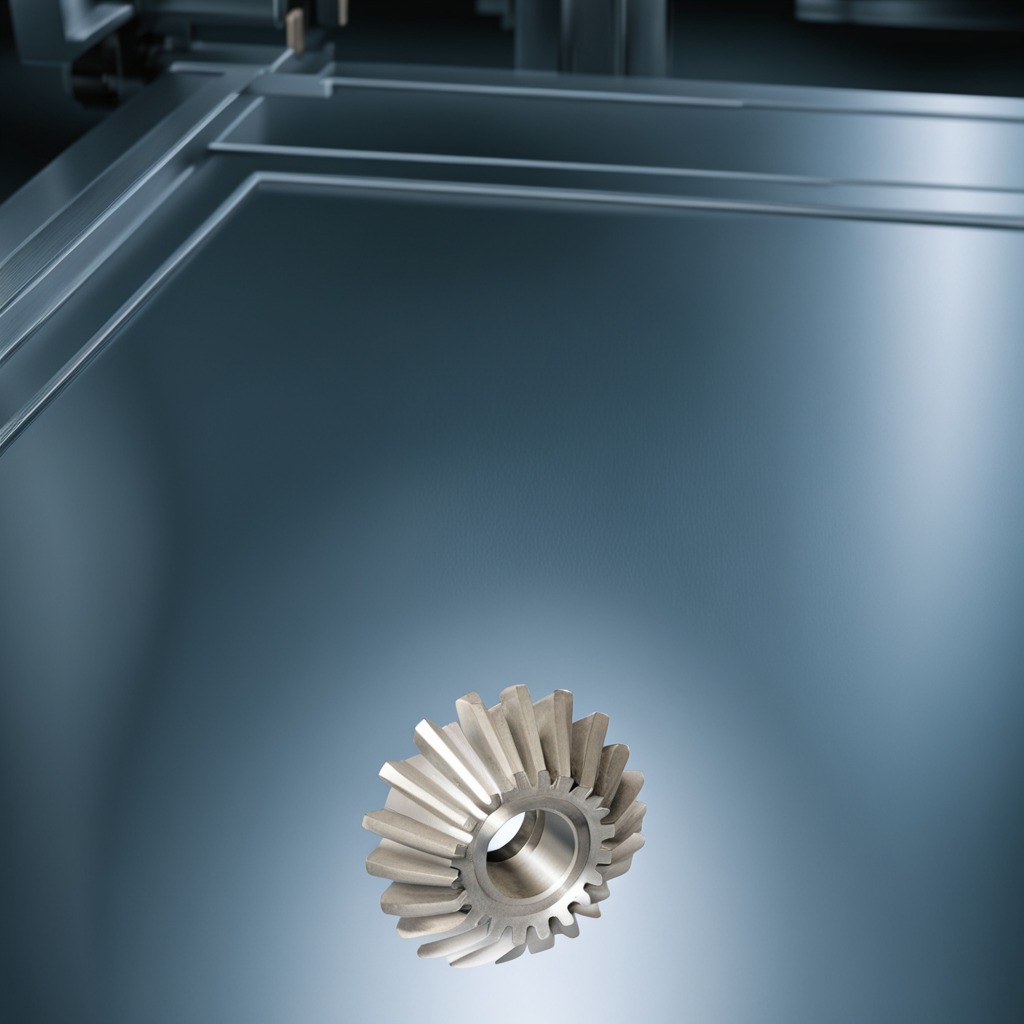
A steel gear with teeth is lying on the metal table in a machine shop under fluorescent lights.